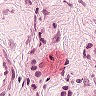
Metastatic tissue present: yes